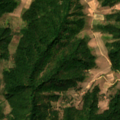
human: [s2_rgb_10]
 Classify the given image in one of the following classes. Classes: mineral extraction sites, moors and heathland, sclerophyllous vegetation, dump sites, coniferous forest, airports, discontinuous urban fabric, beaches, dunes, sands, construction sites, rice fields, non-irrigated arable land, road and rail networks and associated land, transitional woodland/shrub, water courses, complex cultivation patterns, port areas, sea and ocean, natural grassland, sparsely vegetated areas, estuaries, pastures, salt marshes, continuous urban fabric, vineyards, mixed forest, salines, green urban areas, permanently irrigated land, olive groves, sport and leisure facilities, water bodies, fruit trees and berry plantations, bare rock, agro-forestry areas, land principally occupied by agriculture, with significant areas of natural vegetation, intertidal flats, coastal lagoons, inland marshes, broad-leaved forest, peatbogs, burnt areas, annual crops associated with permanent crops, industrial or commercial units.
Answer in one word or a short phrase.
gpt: complex cultivation patterns, broad-leaved forest, natural grassland